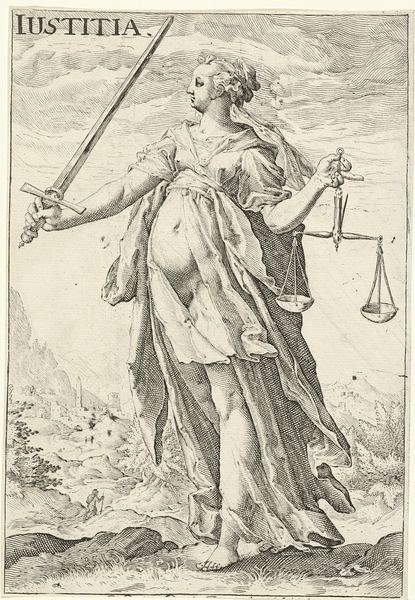
Titel: Rechtvaardigheid (Justitia)
Künstler: Jacob Matham
Standort: Amsterdam
Institution: Rijksmuseum
Schlagwörter: berg, himmel, wolken, landschaft, frau, turm, sword, women, arm, dress, nose, woman, print, schwanger, waage, barfuß, schwert, hand, man, naked, girl, mountain, tower, black and white, chin, mouth, illustration, allegory, personification, justitia, neck, foot, finger, god, schert, balance, latin, freedom, barefoot, justice, scales, belly, walker, word, ripped, swor, iustitia, iconograpy, allegor, stinkefinger, lady justice